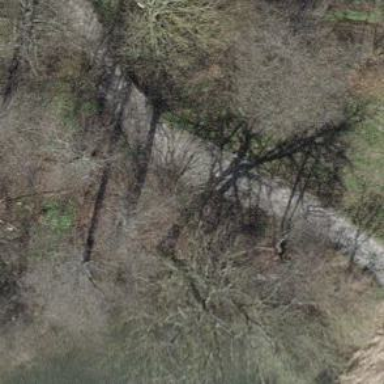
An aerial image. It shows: Footway with pebblestone surface. The tracktype is grade2.